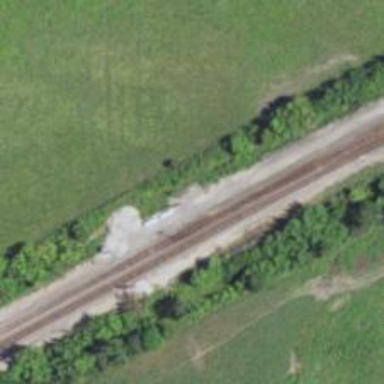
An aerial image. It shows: Railroad crossover.